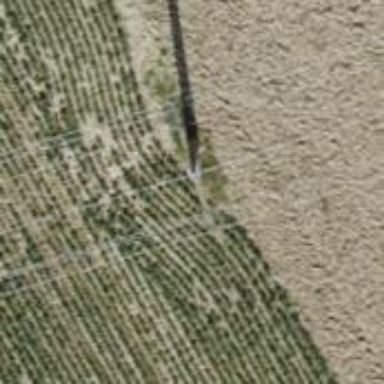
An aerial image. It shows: Power pole.